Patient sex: F
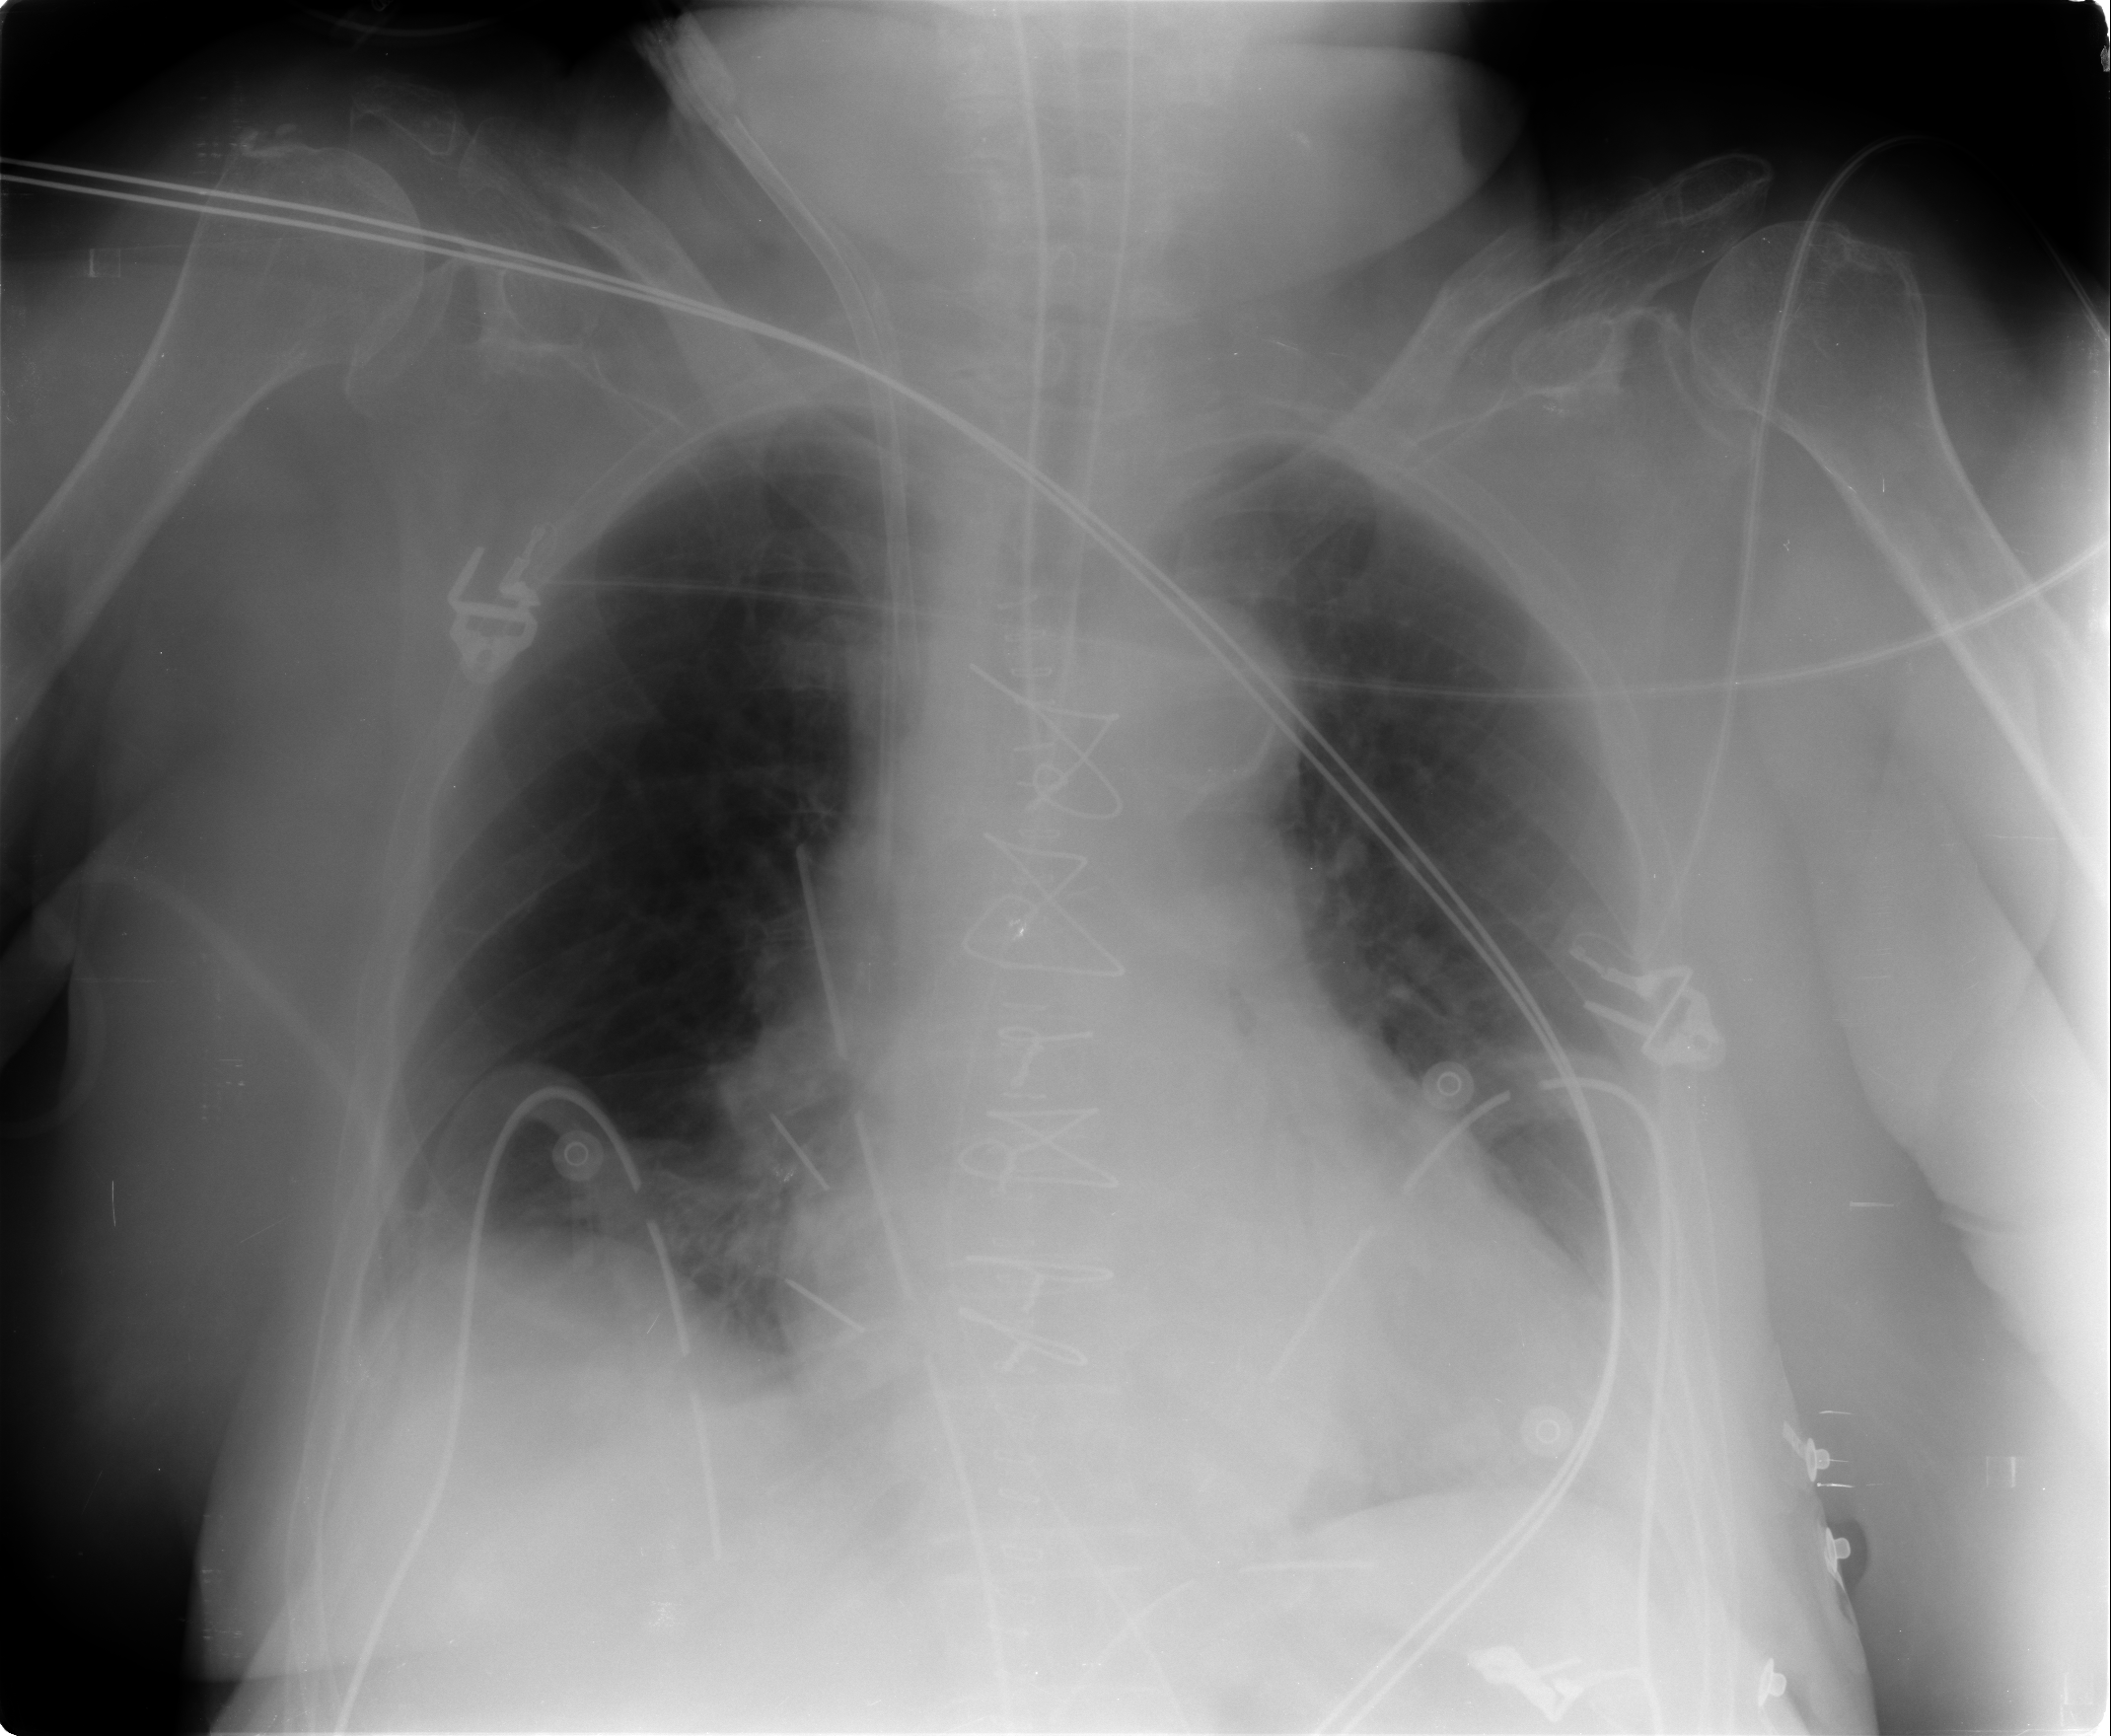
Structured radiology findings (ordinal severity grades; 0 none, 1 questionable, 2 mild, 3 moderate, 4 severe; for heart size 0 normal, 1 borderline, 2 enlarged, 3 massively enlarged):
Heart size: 2
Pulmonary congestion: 0
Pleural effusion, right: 0
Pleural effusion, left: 2
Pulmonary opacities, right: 2
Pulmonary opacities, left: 1
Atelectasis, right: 2
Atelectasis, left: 2